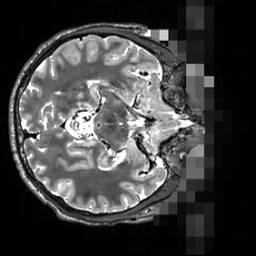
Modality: T2w
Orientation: axial
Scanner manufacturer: siemens
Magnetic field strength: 3 T
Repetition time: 3.2 s
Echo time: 0.564 s